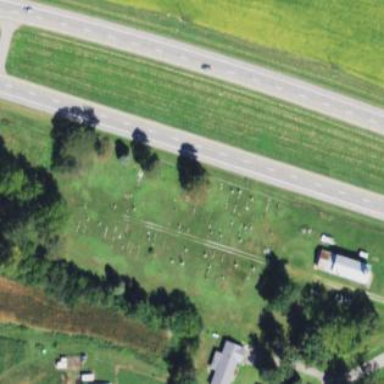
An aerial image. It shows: Grave yard.